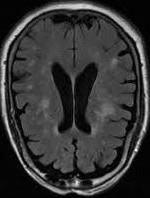
Label: notumor